Interaction volume radius: 5 \u00c5
Interaction volume height: 10 \u00c5
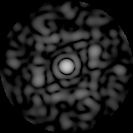
Disorder parameter: 0.7414